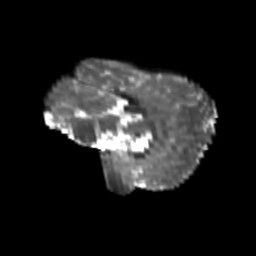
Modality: T2w
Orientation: sagittal
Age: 9
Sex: female
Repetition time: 9.512 s
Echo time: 0.089 s